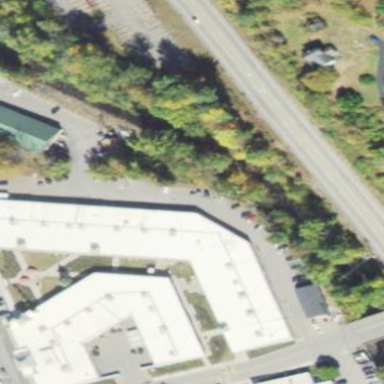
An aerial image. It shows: Retail building.